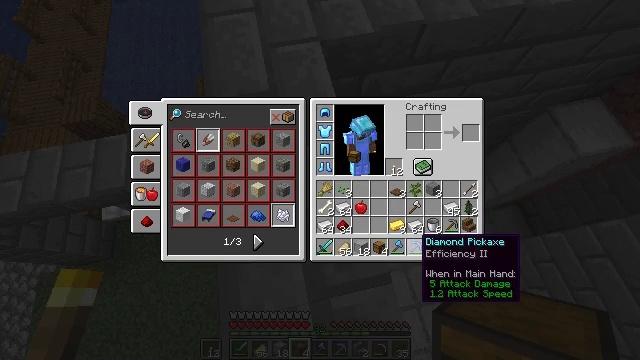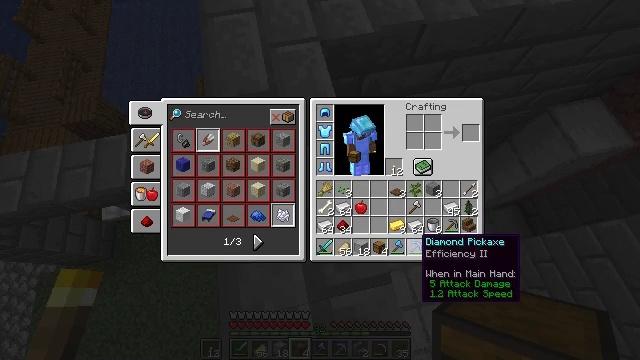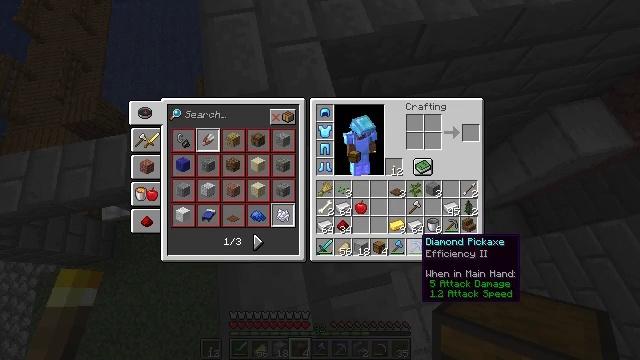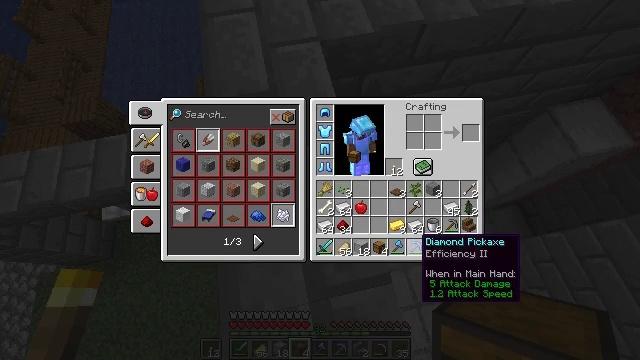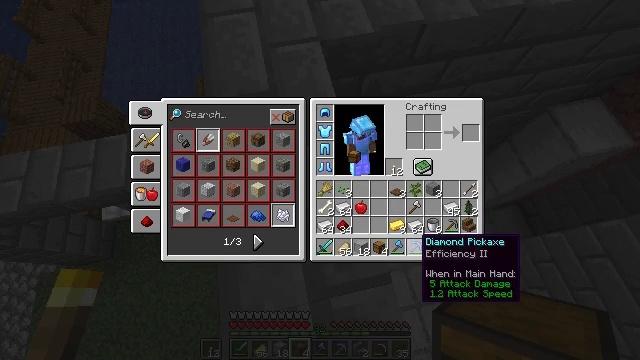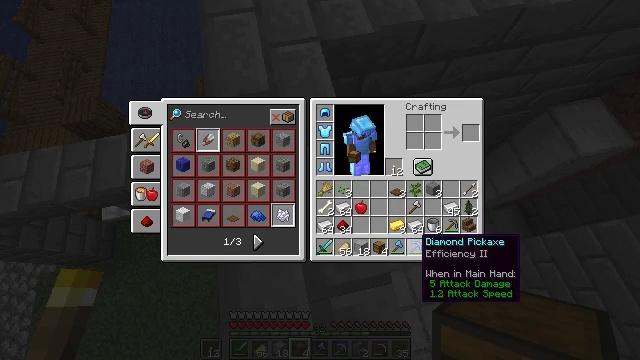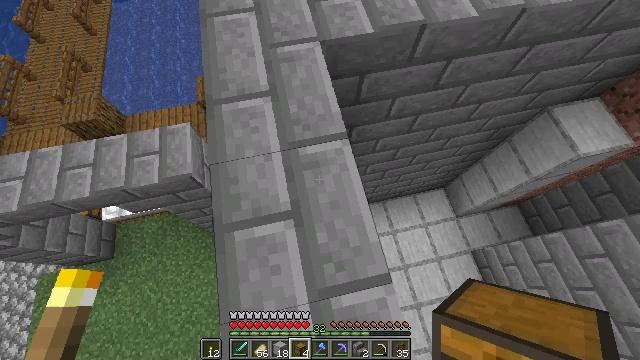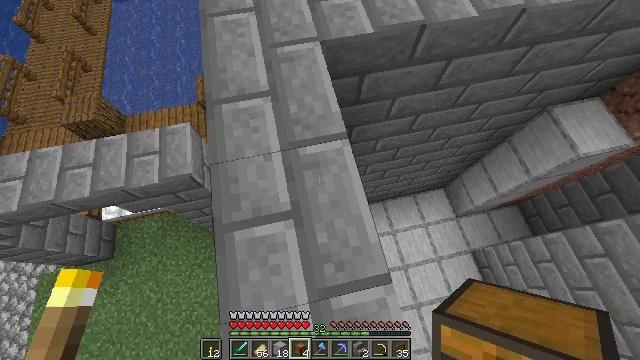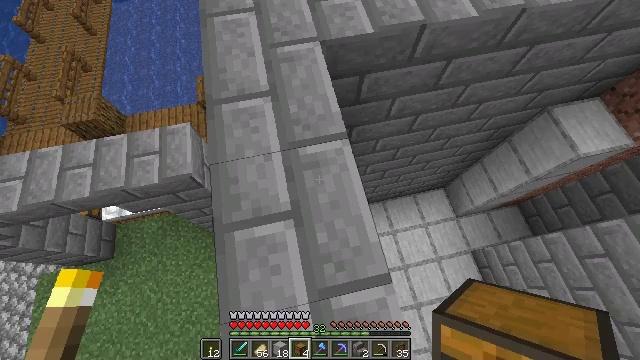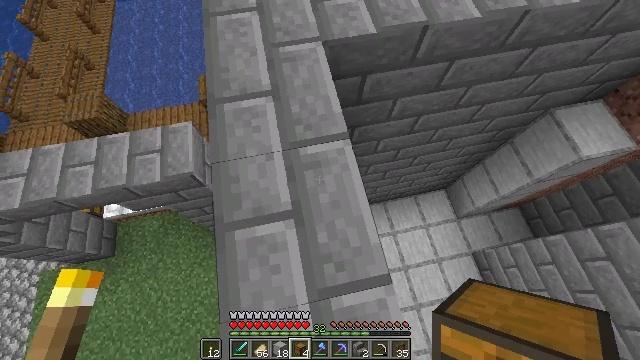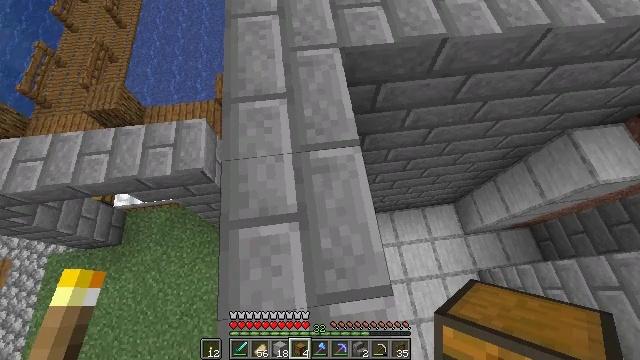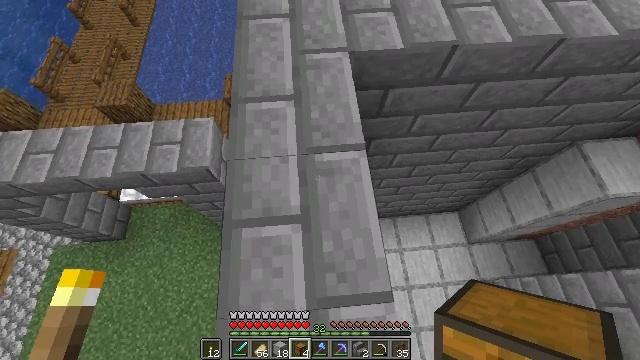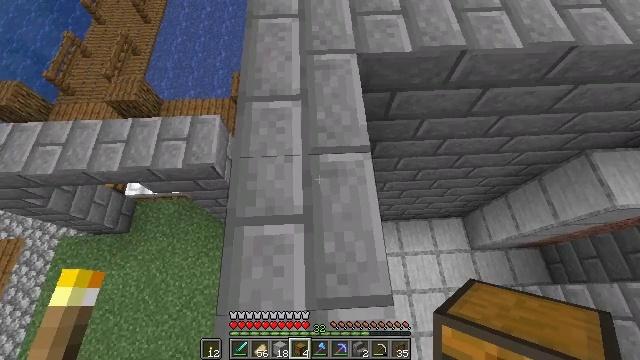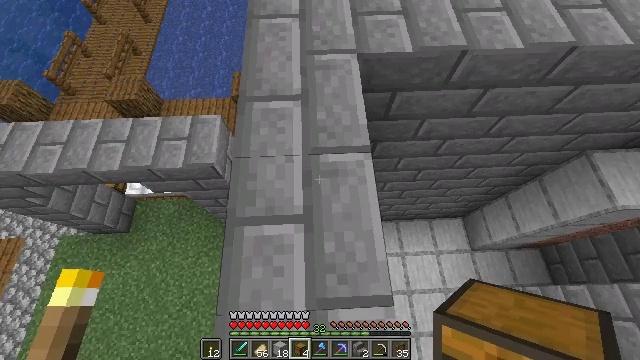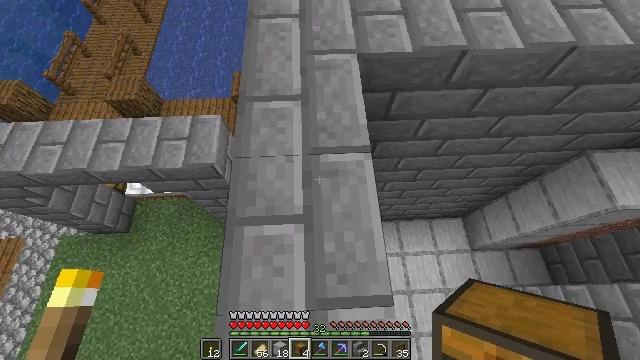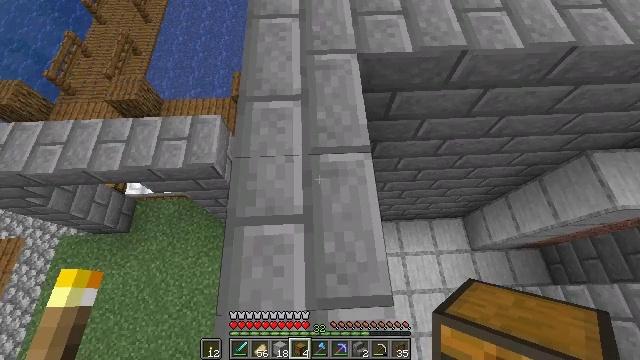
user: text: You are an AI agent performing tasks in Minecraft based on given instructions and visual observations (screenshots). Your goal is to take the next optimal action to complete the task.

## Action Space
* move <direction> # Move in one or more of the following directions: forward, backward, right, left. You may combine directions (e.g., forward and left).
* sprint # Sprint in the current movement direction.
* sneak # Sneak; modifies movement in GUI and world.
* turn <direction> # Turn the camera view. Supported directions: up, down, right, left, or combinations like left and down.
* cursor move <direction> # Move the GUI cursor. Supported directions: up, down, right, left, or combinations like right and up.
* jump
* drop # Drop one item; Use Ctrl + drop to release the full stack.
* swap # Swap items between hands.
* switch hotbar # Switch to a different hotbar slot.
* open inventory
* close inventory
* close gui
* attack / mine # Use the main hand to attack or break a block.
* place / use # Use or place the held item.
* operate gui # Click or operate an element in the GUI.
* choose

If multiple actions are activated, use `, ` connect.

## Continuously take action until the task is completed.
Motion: motion action
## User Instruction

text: Mine the smooth stone.
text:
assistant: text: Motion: no_op
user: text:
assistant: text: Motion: no_op
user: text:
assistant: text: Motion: no_op
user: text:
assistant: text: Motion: no_op
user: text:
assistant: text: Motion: no_op
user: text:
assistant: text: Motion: no_op
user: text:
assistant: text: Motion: no_op
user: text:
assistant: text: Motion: no_op
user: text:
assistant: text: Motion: no_op
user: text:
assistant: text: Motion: turn left and up
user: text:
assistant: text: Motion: turn left
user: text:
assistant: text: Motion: turn left
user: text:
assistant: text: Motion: no_op
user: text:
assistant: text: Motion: no_op
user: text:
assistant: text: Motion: no_op
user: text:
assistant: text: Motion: no_op
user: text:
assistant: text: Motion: no_op
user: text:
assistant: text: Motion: no_op
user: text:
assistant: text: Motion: no_op
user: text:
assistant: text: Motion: turn up
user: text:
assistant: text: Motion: turn up
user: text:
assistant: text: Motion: no_op
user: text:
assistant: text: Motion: no_op
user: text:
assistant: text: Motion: no_op
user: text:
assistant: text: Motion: no_op
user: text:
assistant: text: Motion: no_op
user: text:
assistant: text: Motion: no_op
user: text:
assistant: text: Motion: no_op
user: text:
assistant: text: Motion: no_op
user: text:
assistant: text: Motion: no_op